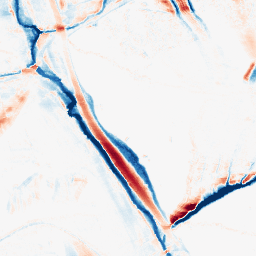
Category: morphological
Decomposition family: morphological_ellipse
Decomposition parameters: operation: average
width: 10
height: 30
Upsampling method: quintic
Upsampling parameters: scale: 8
Upsampling scale: 8